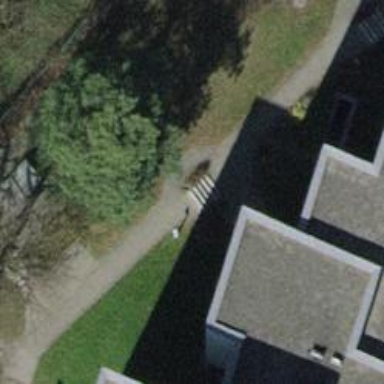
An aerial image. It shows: Footway made of paving stones.